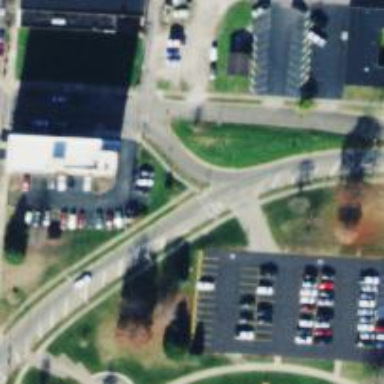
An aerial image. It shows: Primary link road with asphalt surface.